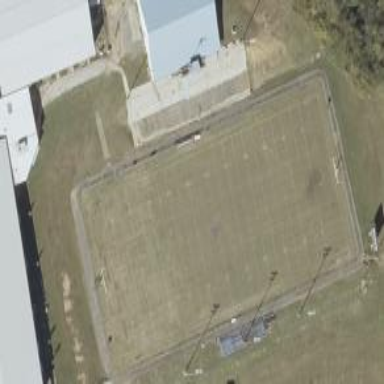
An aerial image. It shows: American football pitch.